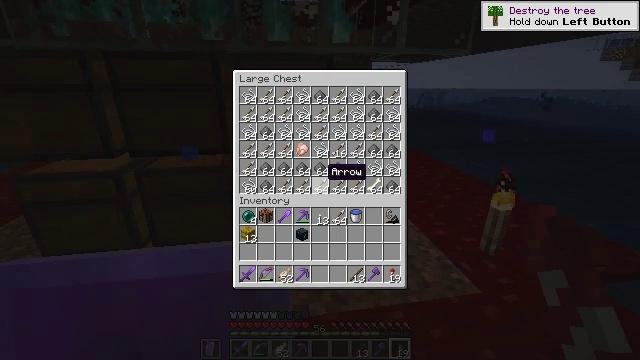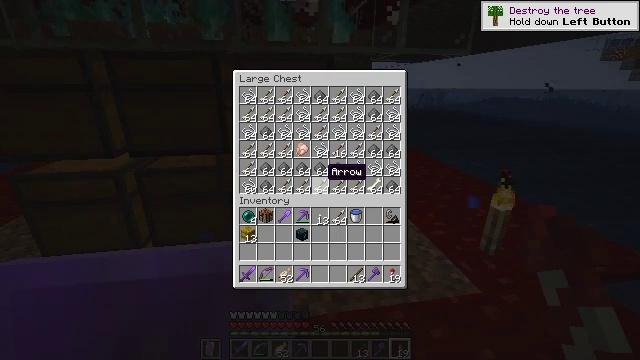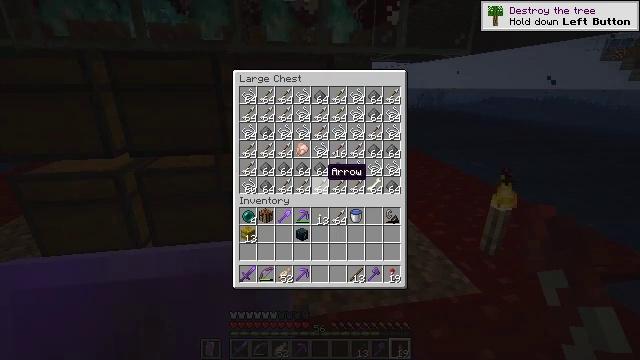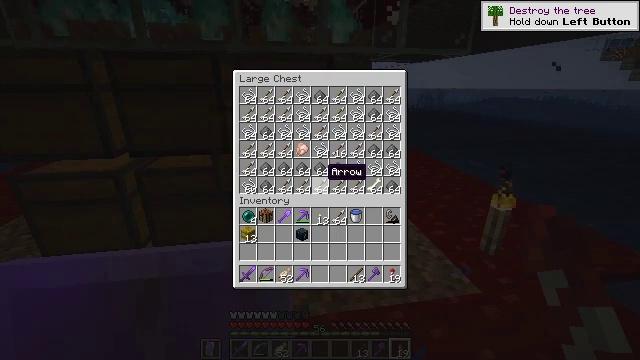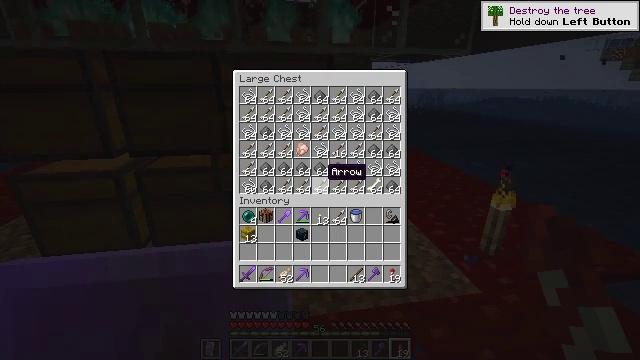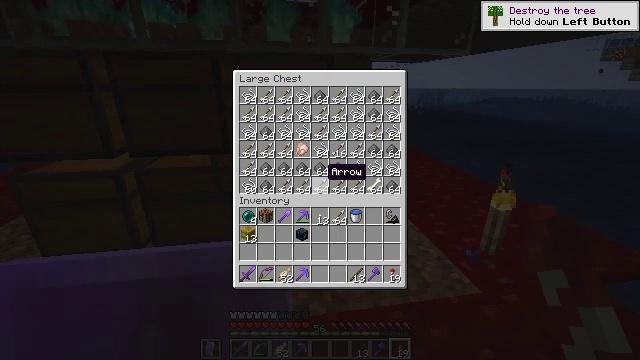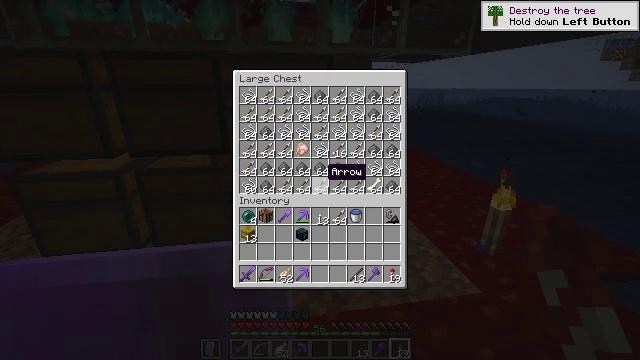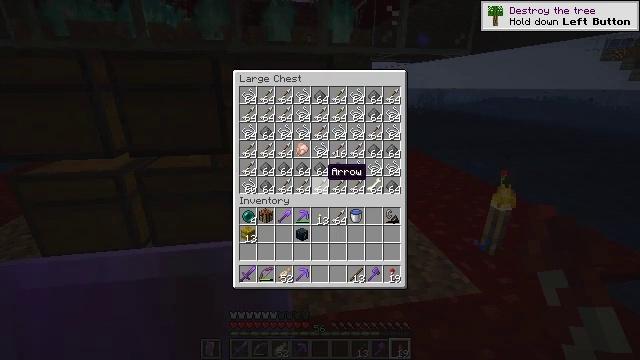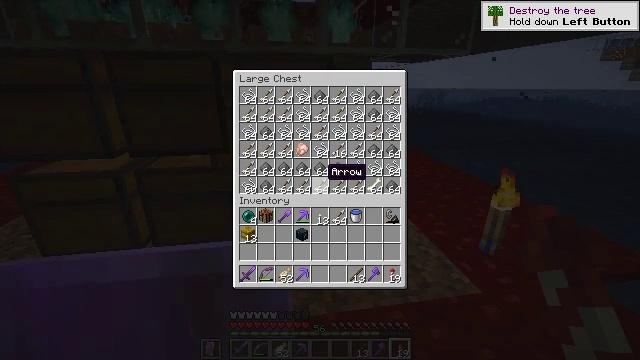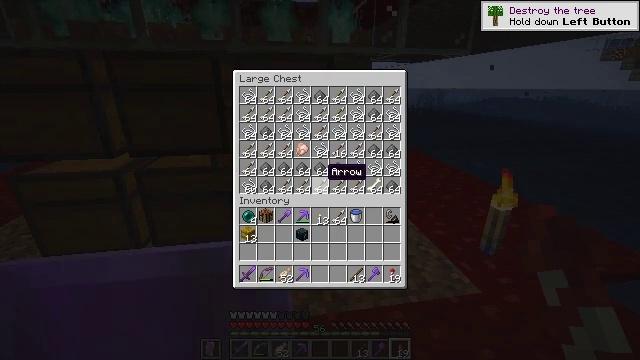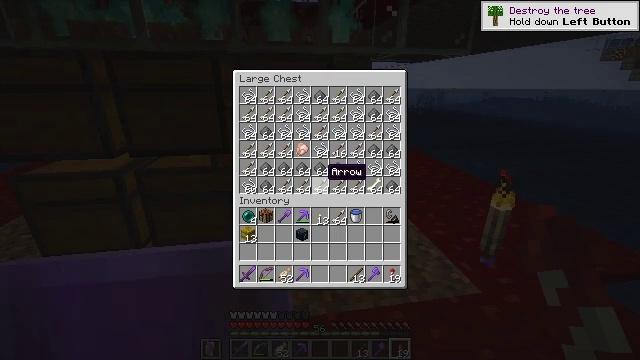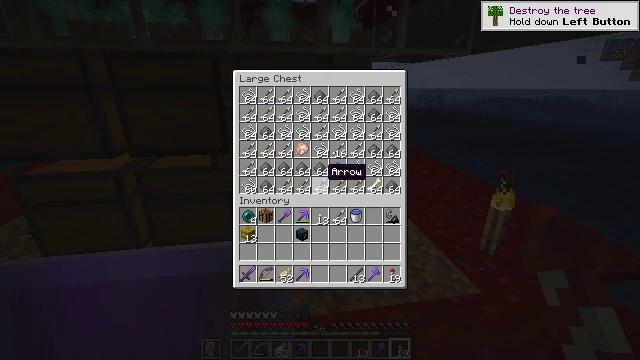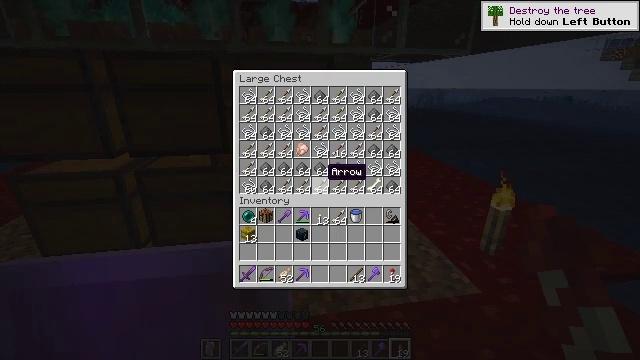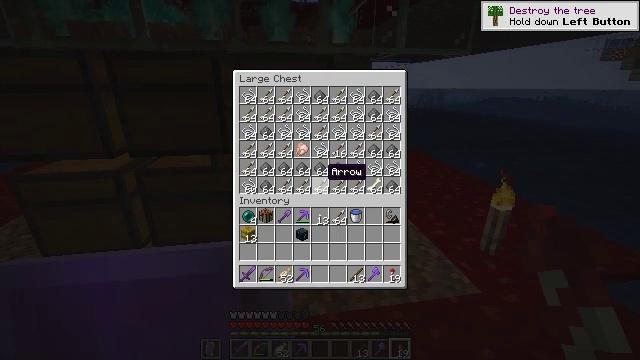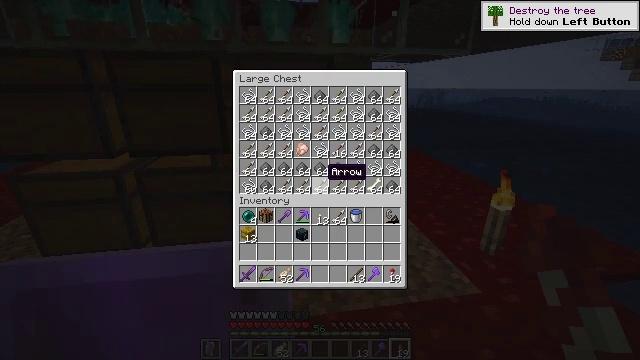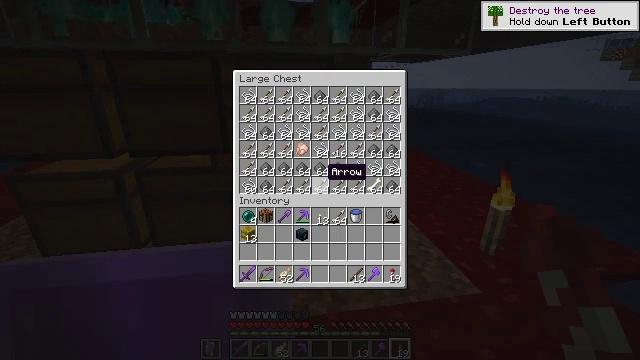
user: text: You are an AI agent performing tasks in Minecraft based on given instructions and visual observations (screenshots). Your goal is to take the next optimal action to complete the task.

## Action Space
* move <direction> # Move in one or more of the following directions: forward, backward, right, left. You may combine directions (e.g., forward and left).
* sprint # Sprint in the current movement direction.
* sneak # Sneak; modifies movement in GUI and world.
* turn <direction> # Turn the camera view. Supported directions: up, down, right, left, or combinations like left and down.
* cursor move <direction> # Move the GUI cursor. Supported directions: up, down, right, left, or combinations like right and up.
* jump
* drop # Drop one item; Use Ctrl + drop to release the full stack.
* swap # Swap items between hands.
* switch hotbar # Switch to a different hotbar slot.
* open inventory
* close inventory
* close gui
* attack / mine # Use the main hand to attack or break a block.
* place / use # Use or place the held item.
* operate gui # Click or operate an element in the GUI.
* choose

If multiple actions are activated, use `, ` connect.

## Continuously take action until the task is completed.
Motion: motion action
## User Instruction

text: Make paper by crafting.
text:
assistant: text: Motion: no_op
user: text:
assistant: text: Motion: no_op
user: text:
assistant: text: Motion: no_op
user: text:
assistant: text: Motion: no_op
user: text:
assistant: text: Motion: no_op
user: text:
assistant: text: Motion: no_op
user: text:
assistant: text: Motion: no_op
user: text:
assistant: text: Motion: no_op
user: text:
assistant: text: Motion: no_op
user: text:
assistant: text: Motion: no_op
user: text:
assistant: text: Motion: no_op
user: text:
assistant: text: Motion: no_op
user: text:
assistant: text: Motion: no_op
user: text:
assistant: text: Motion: no_op
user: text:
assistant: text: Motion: no_op
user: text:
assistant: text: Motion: no_op
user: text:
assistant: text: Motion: no_op
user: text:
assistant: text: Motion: no_op
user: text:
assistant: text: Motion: no_op
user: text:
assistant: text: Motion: no_op
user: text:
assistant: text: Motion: no_op
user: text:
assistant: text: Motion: no_op
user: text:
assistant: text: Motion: no_op
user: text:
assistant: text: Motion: no_op
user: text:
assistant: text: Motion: no_op
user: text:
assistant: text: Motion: no_op
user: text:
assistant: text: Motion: no_op
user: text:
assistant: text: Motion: no_op
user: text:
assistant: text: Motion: no_op
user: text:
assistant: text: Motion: no_op